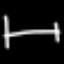
Label: bed